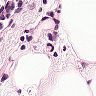
Metastatic tissue present: no